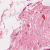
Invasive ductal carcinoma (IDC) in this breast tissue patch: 0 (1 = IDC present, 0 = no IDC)